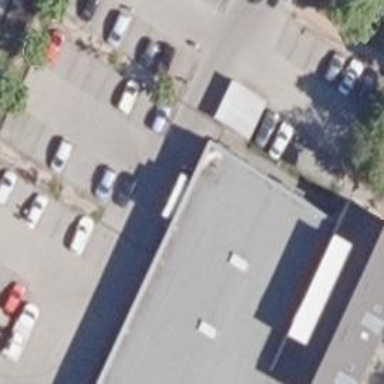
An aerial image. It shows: Bakery.